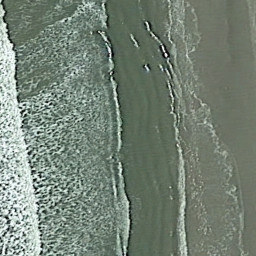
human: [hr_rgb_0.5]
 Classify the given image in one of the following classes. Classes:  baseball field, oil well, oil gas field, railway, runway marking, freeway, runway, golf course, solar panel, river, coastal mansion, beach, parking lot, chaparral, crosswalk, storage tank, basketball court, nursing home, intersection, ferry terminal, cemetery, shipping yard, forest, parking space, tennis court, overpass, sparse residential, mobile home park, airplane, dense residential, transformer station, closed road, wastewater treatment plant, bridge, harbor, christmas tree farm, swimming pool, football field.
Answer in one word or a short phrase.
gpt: beach